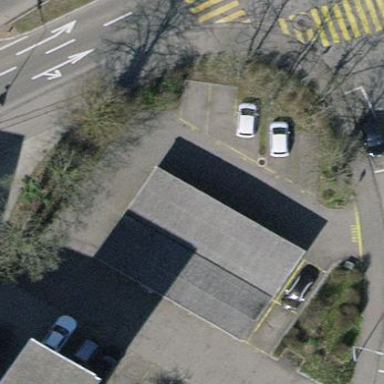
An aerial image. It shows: View of roof of building.